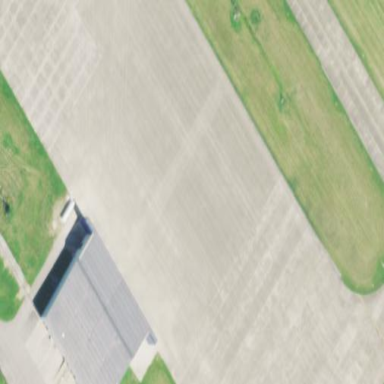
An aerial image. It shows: Apron at the airport.